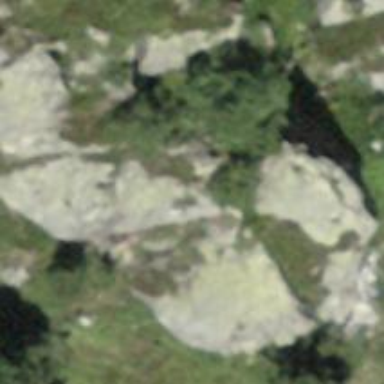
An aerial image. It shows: Forested area with bare rock formations.